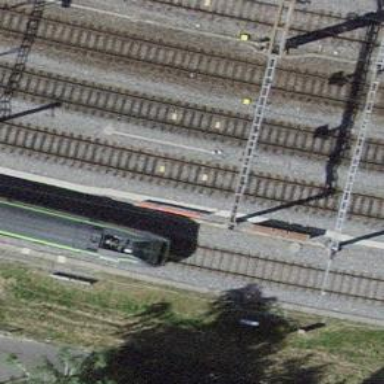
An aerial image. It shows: Railway signal.